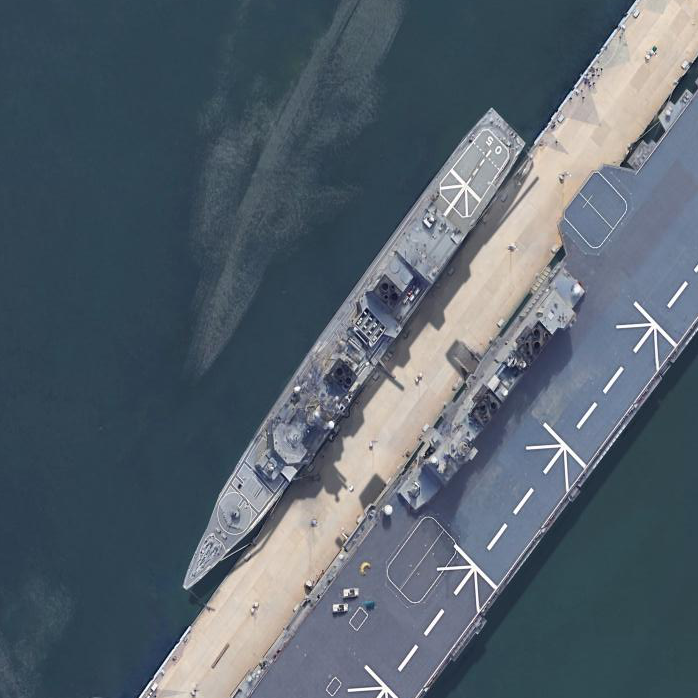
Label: Murasame-class_destroyer